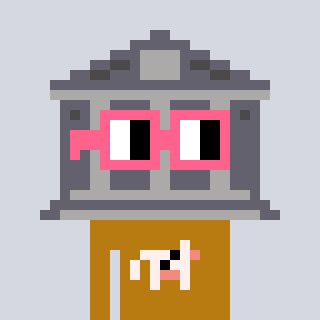
a pixel art character with square pink glasses, a bank-shaped head and a gold-colored body on a cool background